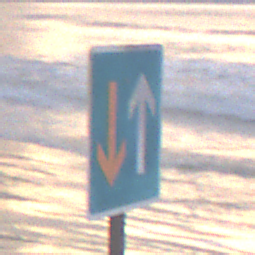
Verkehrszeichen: VorrangVorGegenverkehr
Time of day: SunriseSunset
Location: Outdoor (Beach)
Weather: Overcast
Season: NotSpecified
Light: Natural